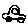
Label: car